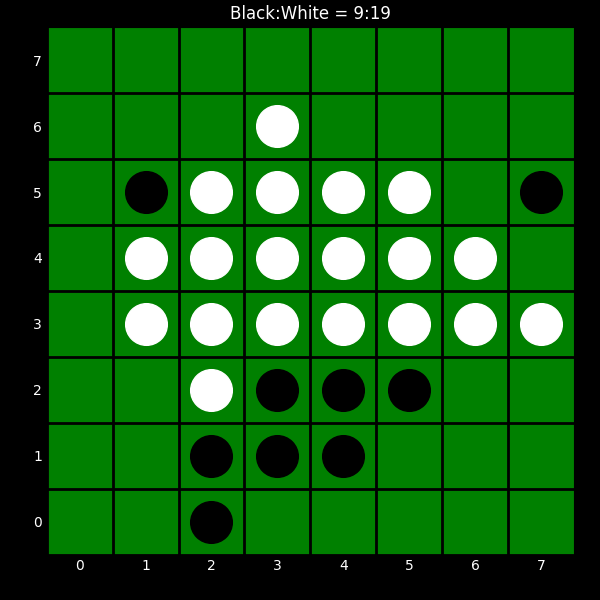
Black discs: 9
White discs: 19